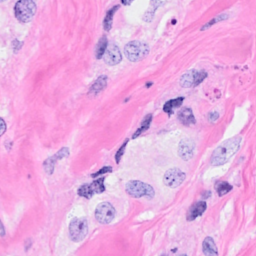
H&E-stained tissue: Breast